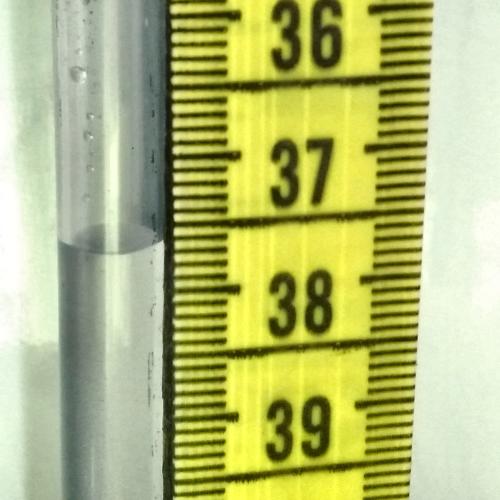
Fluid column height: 37.6 cm